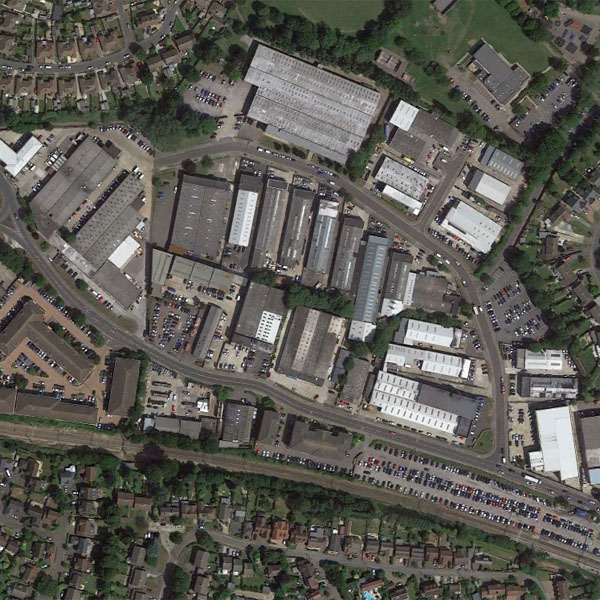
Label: Industrial